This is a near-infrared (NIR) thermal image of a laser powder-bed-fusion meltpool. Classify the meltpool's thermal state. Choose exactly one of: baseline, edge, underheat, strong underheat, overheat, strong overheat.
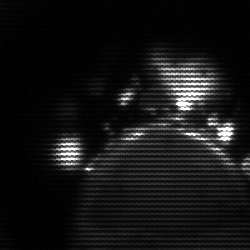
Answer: baseline